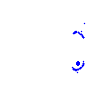
Particle: kaon